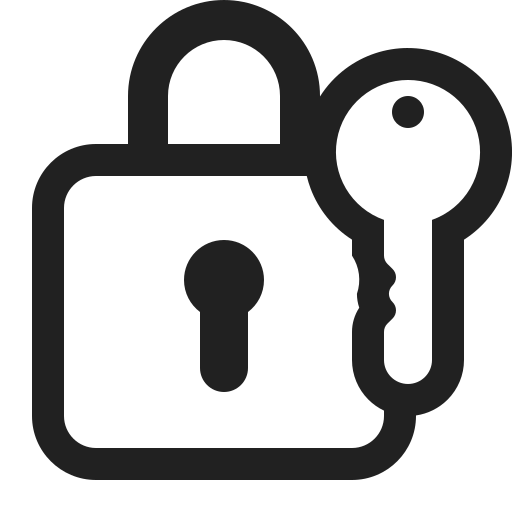
locked with key high contrast